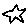
Label: star